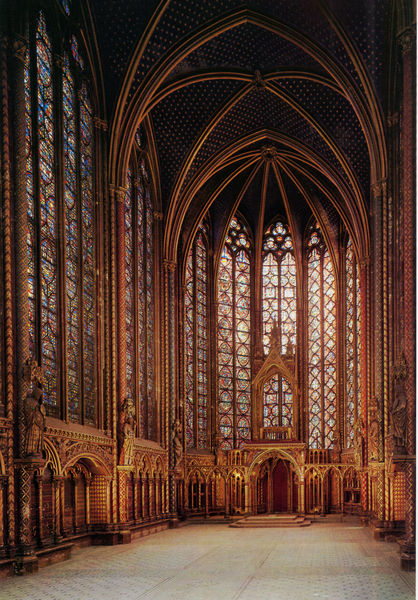
Titel: St. Chapelle, Oberkirche
Standort: Paris
Institution: Saint Chapelle
Schlagwörter: bunt, fenster, glas, holz, licht, paris, raum, säule, säulen, rot, innenraum, kirche, boden, gold, decke, england, gotik, rund, schiff, italien, saal, figuren, kuppel, innenansicht, stufen, hoch, tor, bögen, gewölbe, kreuz, stern, dom, rippen, sterne, sternenhimmel, mosaik, bleiglas, ritter, altar, kathedrale, kirchenschiff, kreuzrippe, kreuzrippen, kreuzrippengewölbe, statuen, buntglas, glasfenster, glasmalerei, gotisch, kreuzgratgewölbe, spitzbogen, altarraum, chor, kapelle, platten, heilige, london, gothik, streben, schrein, gothisch, maßwerk, blei, saalkirche, grate, buntglasfenster, ausmalung, farbfotografie, bleiverglasung, saint, sainte chapelle, saalbau, schatzkapelle, doppelkapelle